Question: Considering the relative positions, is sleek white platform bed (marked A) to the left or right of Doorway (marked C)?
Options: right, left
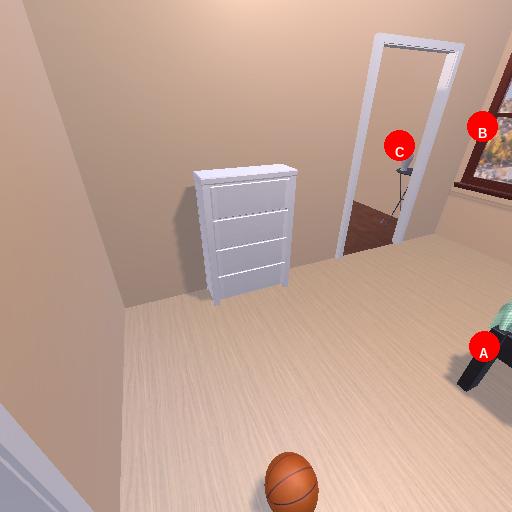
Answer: right